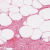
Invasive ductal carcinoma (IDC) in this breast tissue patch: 0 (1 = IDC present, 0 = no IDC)